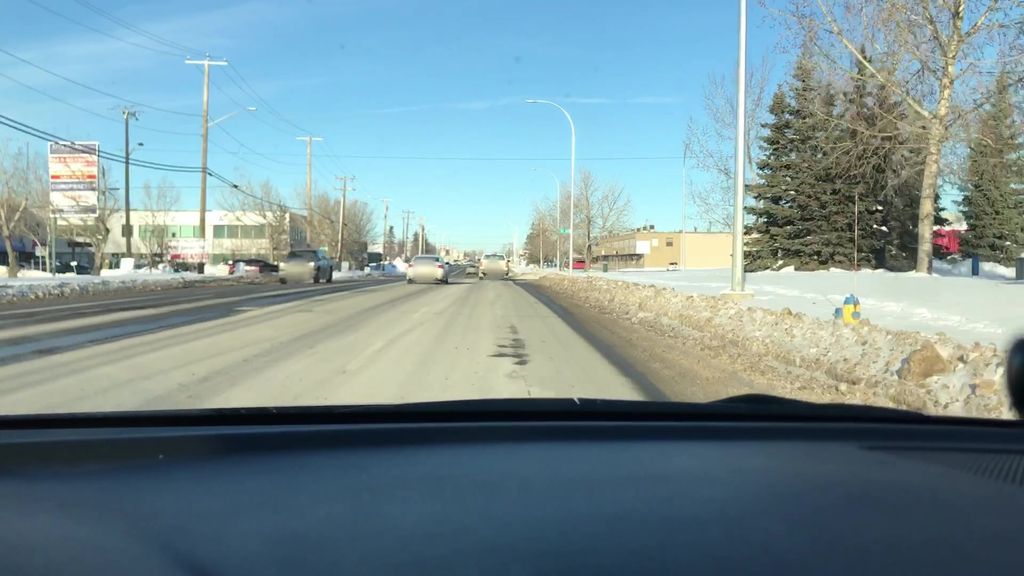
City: edmonton